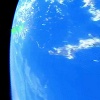
Label: water